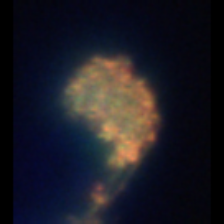
Taxon: Ciliates
Group: Other